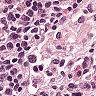
Metastatic tissue present: no